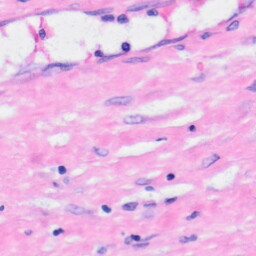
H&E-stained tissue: Liver